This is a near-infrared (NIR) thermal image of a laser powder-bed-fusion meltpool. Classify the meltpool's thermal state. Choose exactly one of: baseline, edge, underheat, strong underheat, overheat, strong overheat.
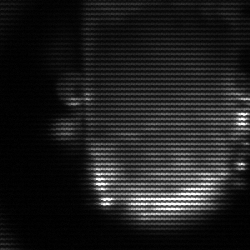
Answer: baseline